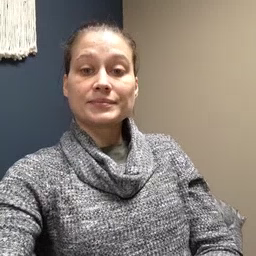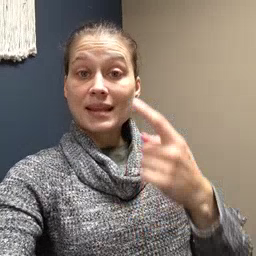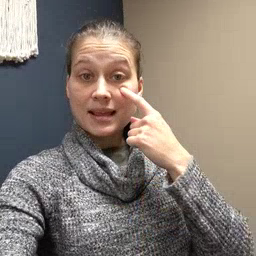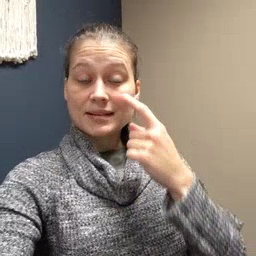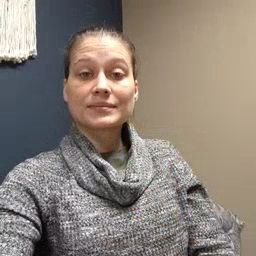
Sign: eye